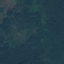
Land use / land cover: Forest